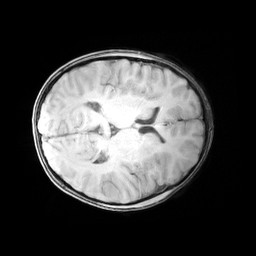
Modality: MP2RAGE
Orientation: axial
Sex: male
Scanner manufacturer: siemens
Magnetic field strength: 3 T
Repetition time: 5 s
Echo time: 0.00355 s